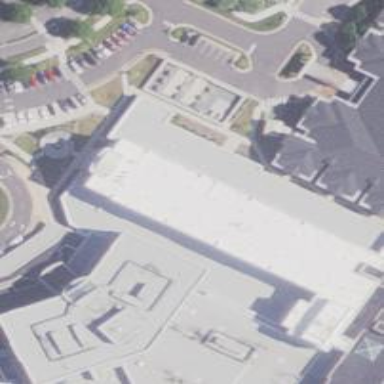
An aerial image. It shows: Hospital building.